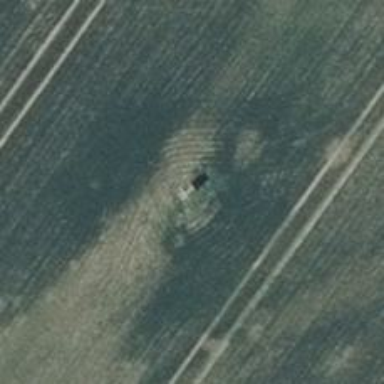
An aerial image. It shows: Hunting stand.